Question: So I have a multi index df which is organized by date (first level) and equity (second level) and then for each equity, there is a price for that equity at that date. The df looks like this:

Now the dates go from 2019 all the way to 2020.
the calculation I want to make is on the closing_price column, and the basic calculation is as follows:
(todays closing price / closing price 5 days ago) * 100
what would be a computationally efficient way of making this calculation? ive thought about using a for loop but there are over 200,000 entries so I know that would take forever.
thanks for any help you may provide.
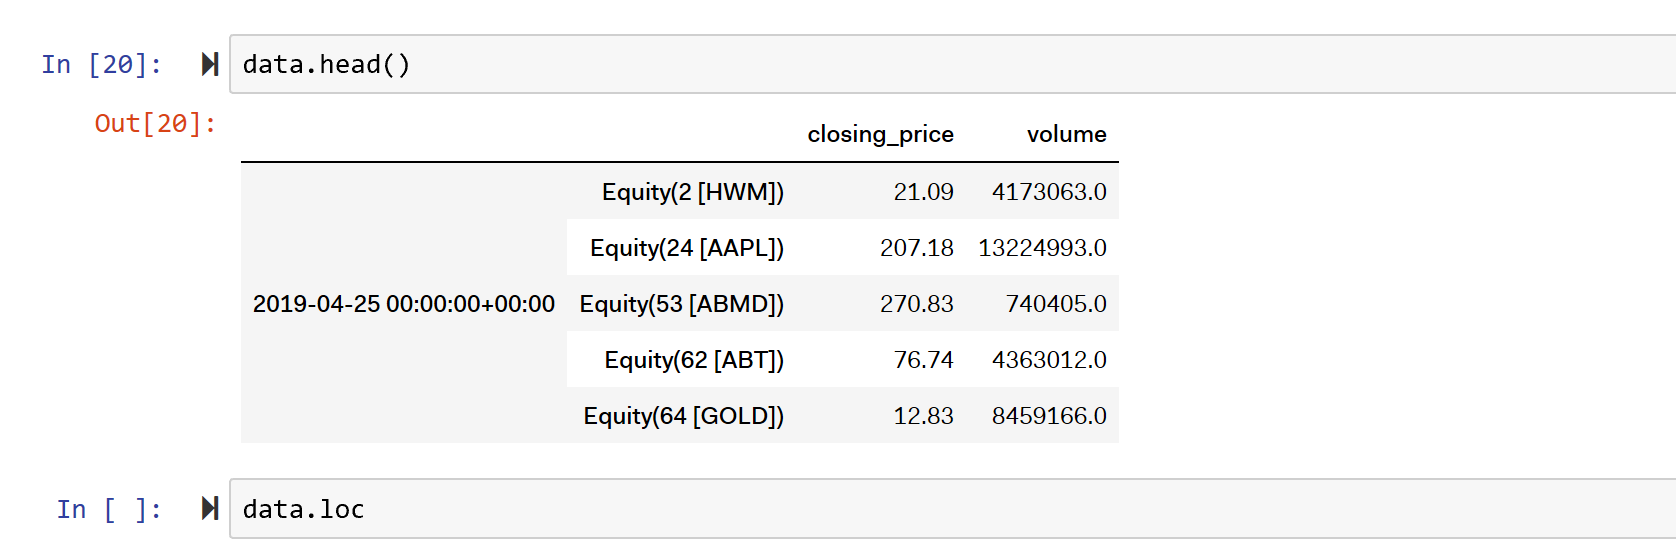
Answer: With index levels called ''date'' and ''equity'':
'''
import datetime as dt
import functools as ft
import numpy as np
the_dates = [dt.date.today(),dt.date.today() - dt.timedelta(days=5)]
data[data.index.isin(the_dates,level='date')]. groupby(level='equity')['closing_price']. apply(lambda x: ft.reduce(np.divide,x) * 100)
'''
You may need to re-sort your DataFrame if the operands need to be reversed.